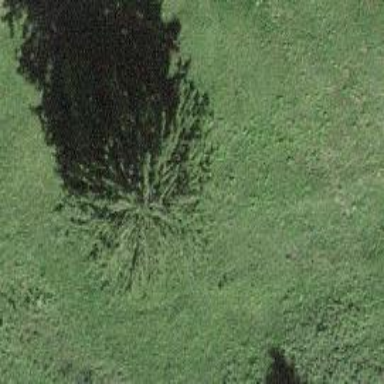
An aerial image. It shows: Beautiful tree in nature.